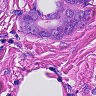
Metastatic tissue present: yes